Interaction volume radius: 10 \u00c5
Interaction volume height: 30 \u00c5
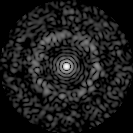
Disorder parameter: 0.843